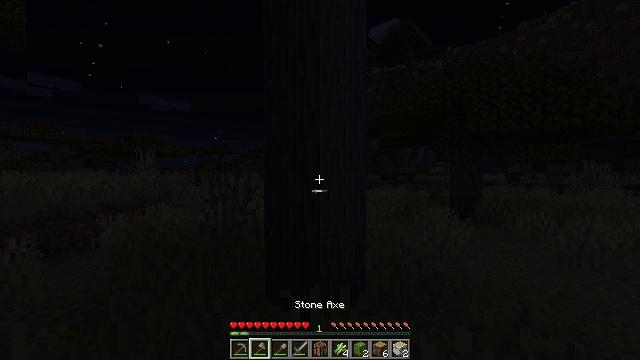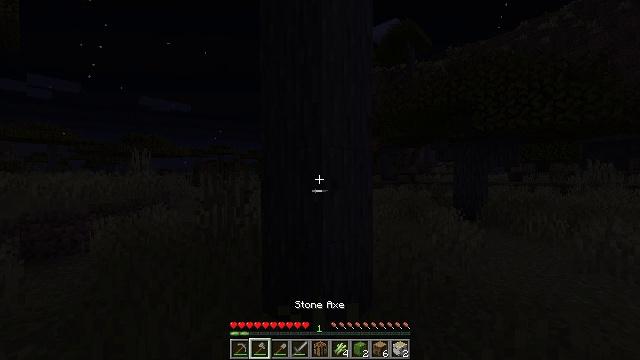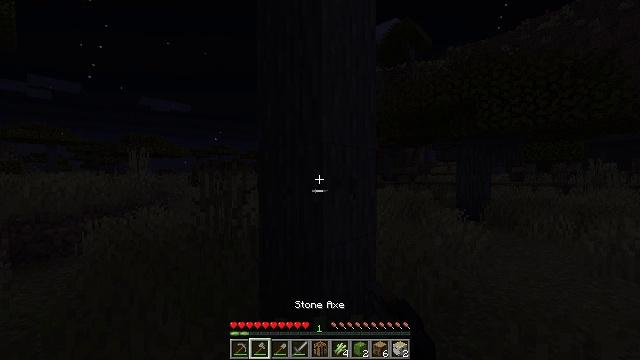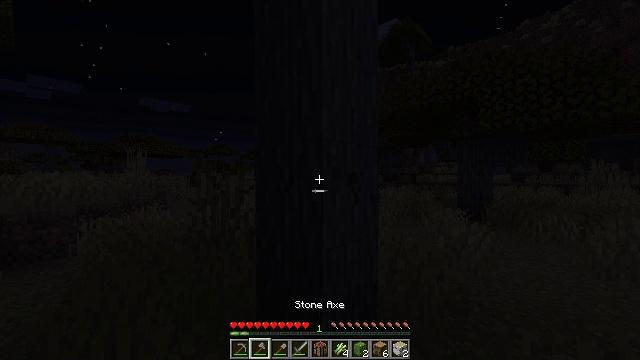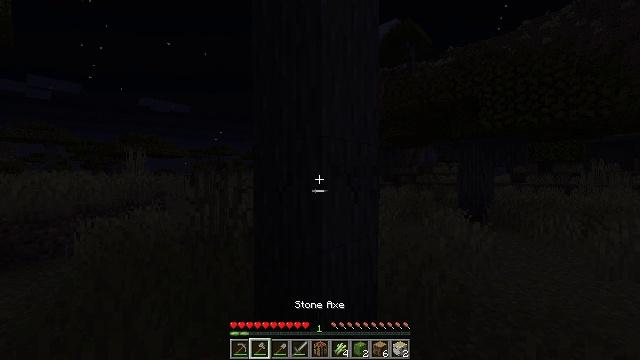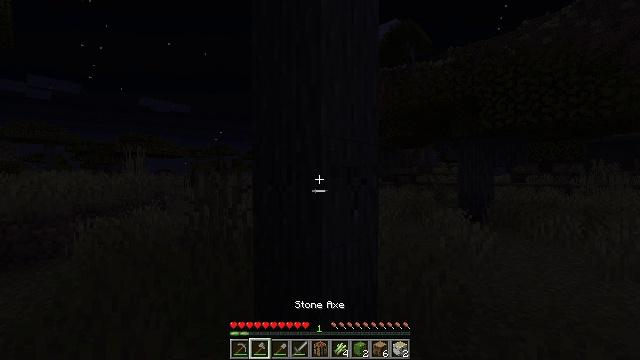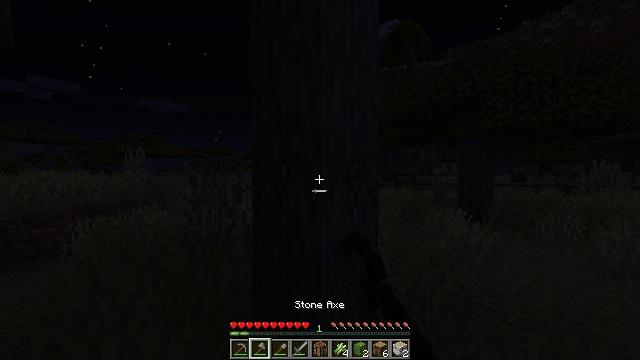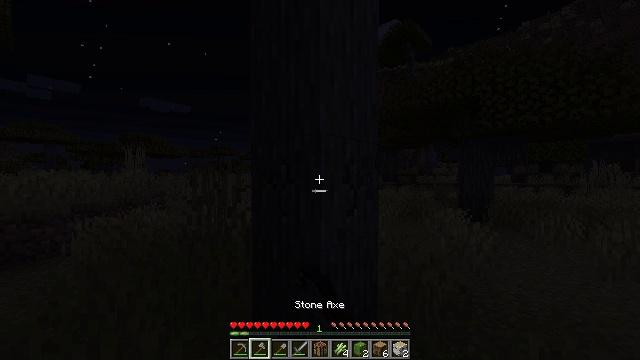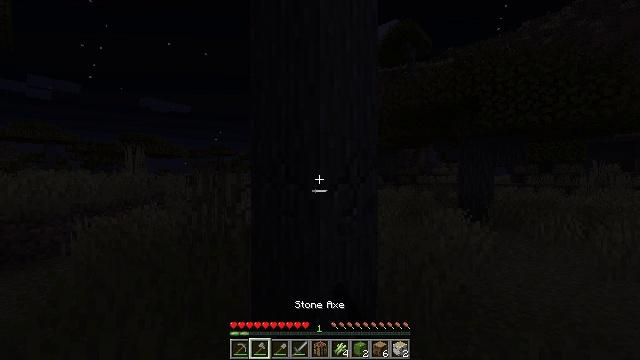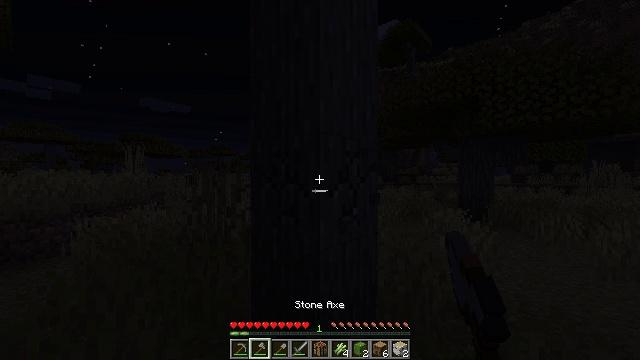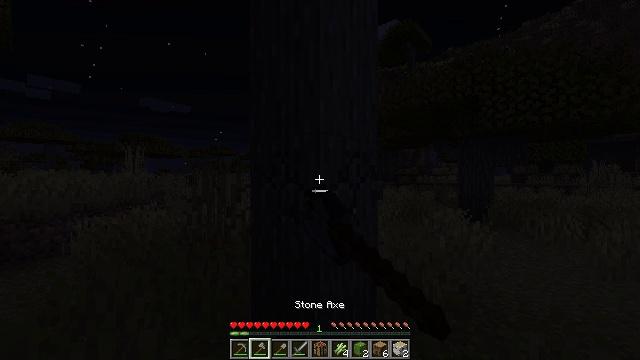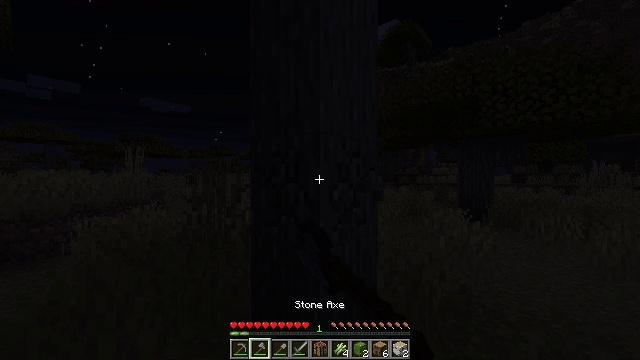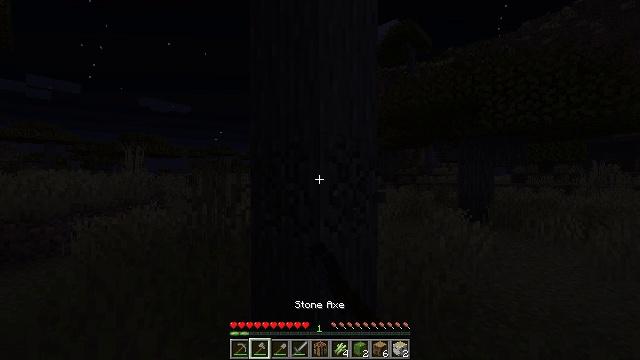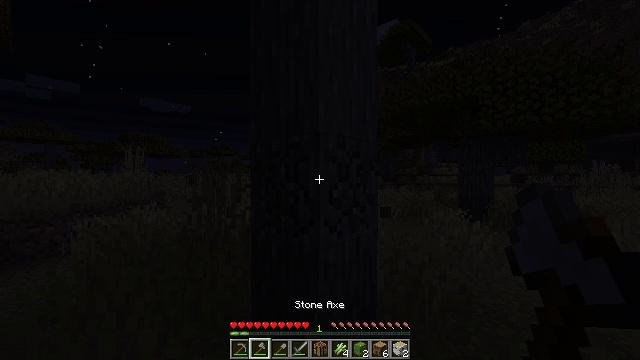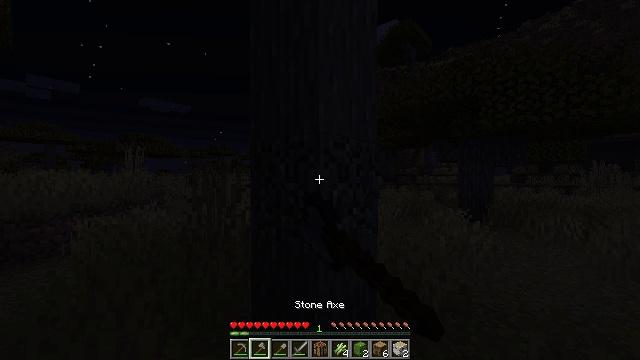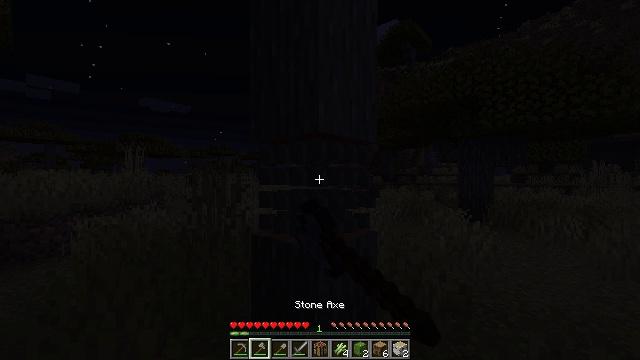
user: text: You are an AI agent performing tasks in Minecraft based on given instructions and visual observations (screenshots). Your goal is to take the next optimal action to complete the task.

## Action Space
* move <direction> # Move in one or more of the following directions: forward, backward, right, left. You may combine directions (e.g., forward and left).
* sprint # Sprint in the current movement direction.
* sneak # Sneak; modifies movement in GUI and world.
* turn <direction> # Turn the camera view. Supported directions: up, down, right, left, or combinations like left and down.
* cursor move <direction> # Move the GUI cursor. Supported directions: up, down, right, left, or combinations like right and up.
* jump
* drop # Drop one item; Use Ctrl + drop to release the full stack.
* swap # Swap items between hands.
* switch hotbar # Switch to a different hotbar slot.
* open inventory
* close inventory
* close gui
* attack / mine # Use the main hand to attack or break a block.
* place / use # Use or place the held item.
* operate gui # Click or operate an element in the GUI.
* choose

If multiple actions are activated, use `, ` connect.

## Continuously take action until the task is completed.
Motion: motion action
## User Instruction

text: Harvest the acacia log from the forest.
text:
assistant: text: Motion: move forward, attack / mine
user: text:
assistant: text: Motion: attack / mine
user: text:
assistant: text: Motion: attack / mine
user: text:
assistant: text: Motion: attack / mine
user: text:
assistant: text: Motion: attack / mine
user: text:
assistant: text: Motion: attack / mine
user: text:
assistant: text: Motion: attack / mine
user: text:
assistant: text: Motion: attack / mine
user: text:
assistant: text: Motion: attack / mine
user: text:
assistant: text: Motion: attack / mine
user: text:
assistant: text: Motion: attack / mine
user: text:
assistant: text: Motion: attack / mine
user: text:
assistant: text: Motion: attack / mine
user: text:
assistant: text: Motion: attack / mine
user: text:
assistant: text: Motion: attack / mine
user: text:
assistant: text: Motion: attack / mine
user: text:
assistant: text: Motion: attack / mine
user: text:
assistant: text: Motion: attack / mine
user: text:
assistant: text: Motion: turn down, attack / mine
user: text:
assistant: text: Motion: turn down, attack / mine
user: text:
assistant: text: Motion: attack / mine
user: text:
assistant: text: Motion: turn down, attack / mine
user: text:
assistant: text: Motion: turn down, attack / mine
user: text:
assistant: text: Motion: turn down, attack / mine
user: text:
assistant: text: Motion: turn down, attack / mine
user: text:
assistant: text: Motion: attack / mine
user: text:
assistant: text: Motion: attack / mine
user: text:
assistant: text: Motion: attack / mine
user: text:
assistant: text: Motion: attack / mine
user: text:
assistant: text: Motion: attack / mine